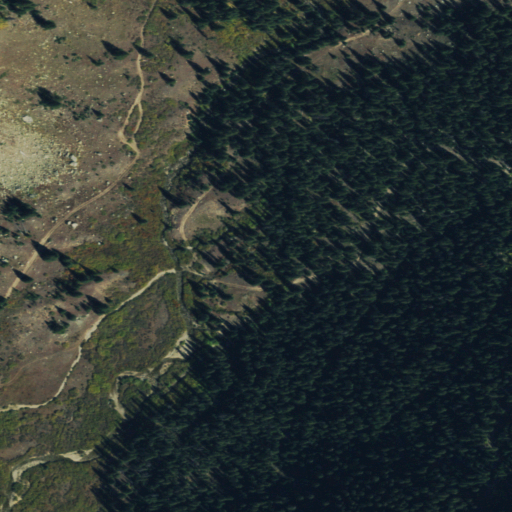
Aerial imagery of valley in Colorado named Lackawanna Gulch containing evergreen forest, shrub, woody wetlands, herbaceous wetlands, and open development